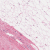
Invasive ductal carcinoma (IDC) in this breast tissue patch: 0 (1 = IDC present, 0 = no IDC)